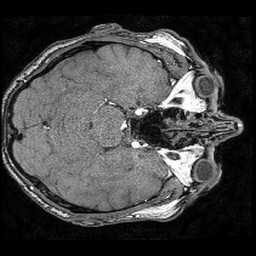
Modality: angio
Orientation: axial
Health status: ill
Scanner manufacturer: philips
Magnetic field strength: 3 T
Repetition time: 0.01824 s
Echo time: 0.003369 s